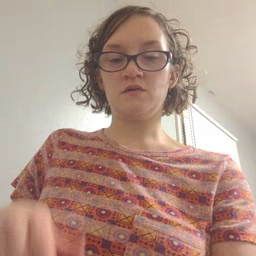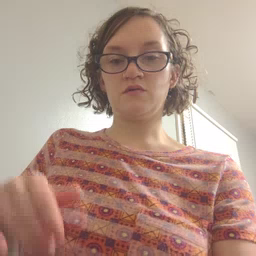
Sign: elephant